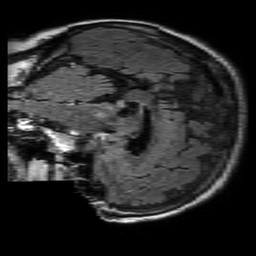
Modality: FLAIR
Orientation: sagittal
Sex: female
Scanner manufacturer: philips
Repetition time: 11 s
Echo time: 0.125 s